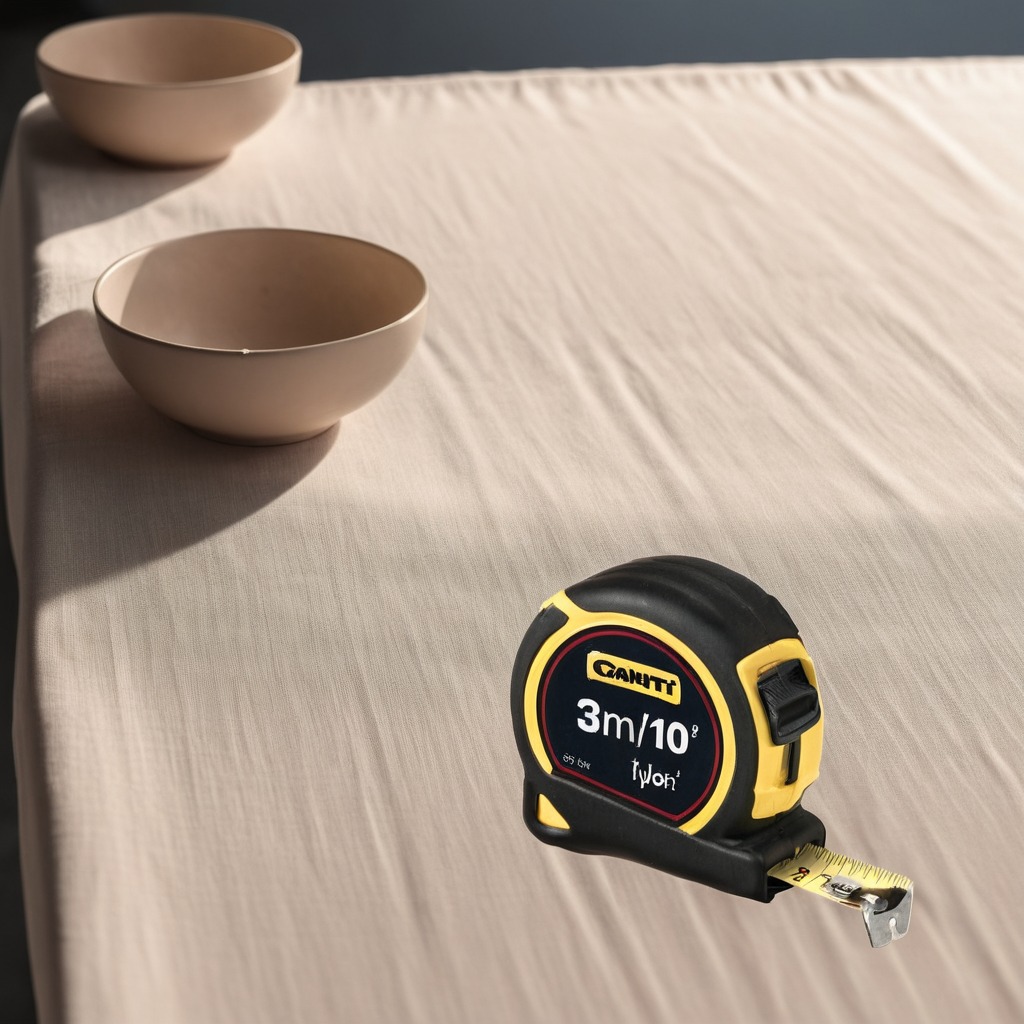
A measuring tape lies on a wooden table in an outdoor workshop during daytime bright natural light soft shadows worn but beneath the cloth.